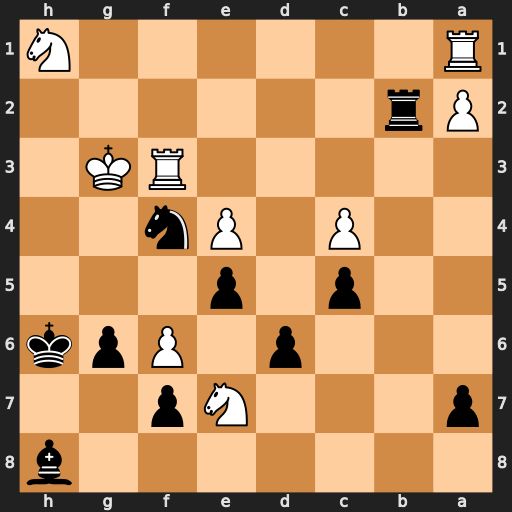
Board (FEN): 7b/p3Np2/3p1Ppk/2p1p3/2P1Pn2/5RK1/Pr6/R6N
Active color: b
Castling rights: -
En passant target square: -
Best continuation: Rg2+ Kh4 Bxf6#